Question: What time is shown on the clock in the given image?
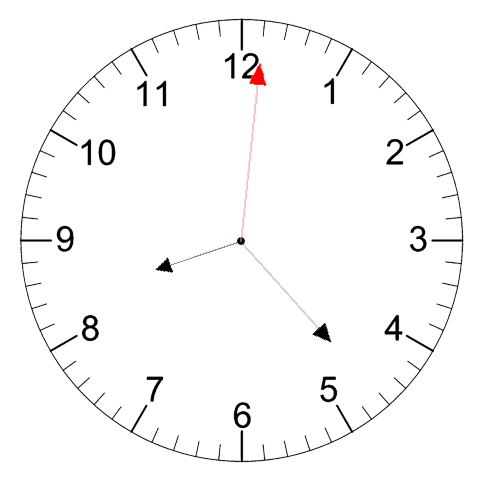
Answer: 08:23:01